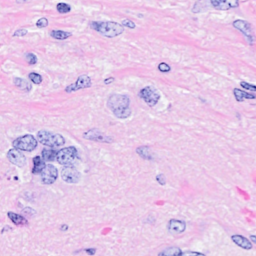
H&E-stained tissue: Breast